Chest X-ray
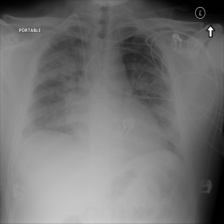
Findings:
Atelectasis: negative
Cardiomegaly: negative
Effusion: negative
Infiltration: negative
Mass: negative
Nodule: negative
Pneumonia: negative
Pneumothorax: negative
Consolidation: negative
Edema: positive
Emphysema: negative
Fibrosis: negative
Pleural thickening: negative
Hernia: negative